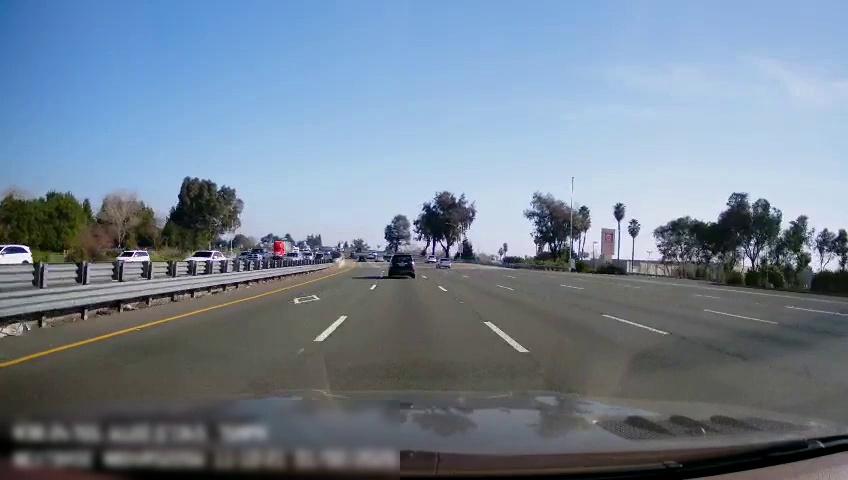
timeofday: Day
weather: Sunny
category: Drivable Space
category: Vehicles | SUV
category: Vehicles | Car
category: Vehicles | Car
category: Vehicles | Car
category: Vehicles | Truck
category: Vehicles | SUV
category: Vehicles | SUV
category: Vehicles | Car
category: Vehicles | Truck
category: Vehicles | Car
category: Vehicles | Car
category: Vehicles | Car
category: Vehicles | Car
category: Lanes | Alternate Lane
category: Lanes | Current Lane
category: Lanes | Current Lane
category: Lanes | Alternate Lane
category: Lanes | Alternate Lane
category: Lanes | Alternate Lane
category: Lanes | Alternate Lane